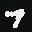
Label: 7